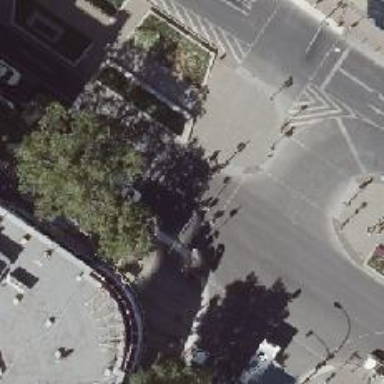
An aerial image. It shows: Asphalt footway with crossing controlled by traffic signals.